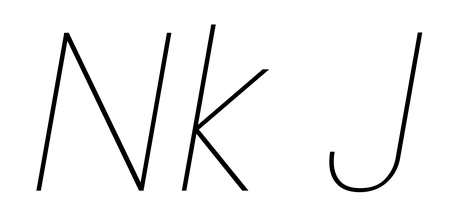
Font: Poppins-ThinItalic